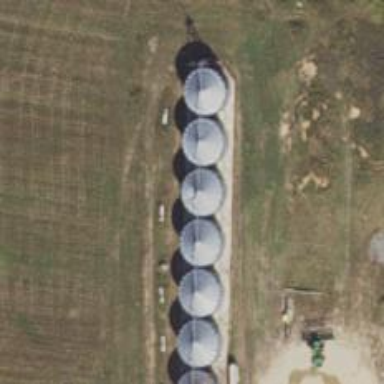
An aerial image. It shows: Silo.